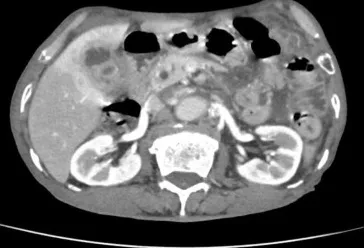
Enhanced CT showed extensive inhomogeneous thickening of the gallbladder wall with intramural hypodensity.
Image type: radiology (ct)